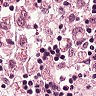
Metastatic tissue present: no